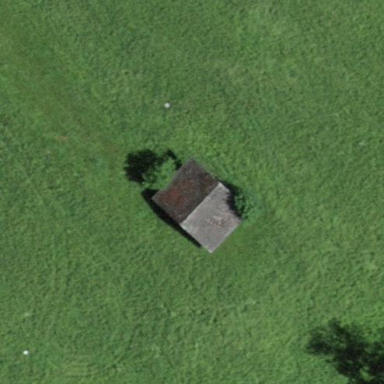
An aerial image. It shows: Rural barn.